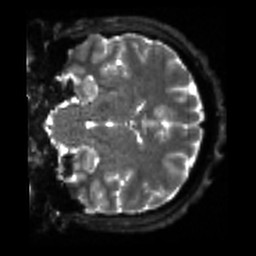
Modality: sbref
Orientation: coronal
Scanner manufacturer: siemens
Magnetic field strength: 3 T
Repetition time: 4 s
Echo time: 0.0594 s